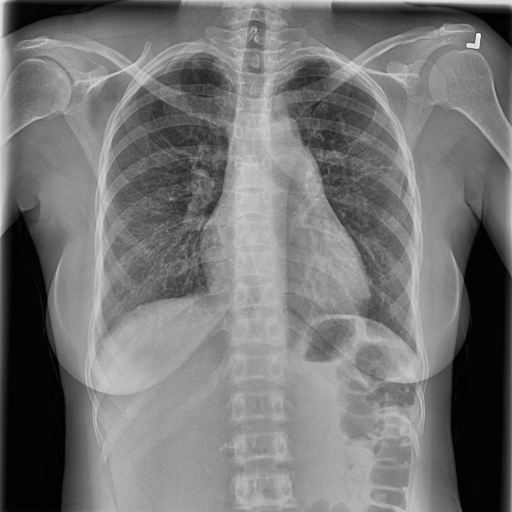
Finding: NORMAL